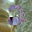
Label: 2